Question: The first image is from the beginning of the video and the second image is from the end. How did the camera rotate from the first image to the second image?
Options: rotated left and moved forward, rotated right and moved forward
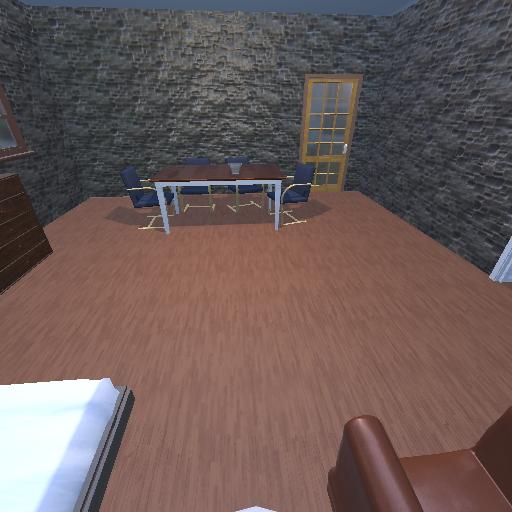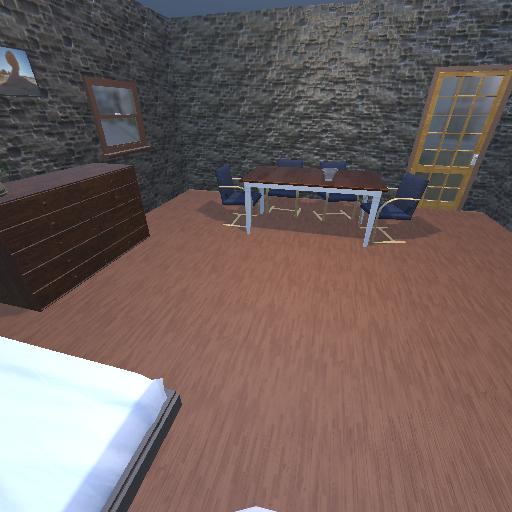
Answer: rotated left and moved forward